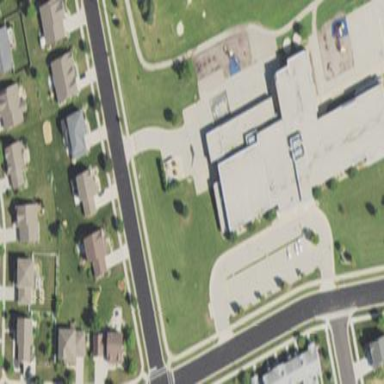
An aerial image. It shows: School building.